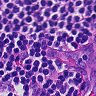
Metastatic tissue present: no